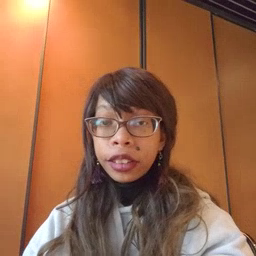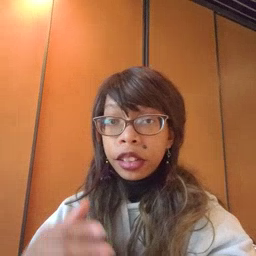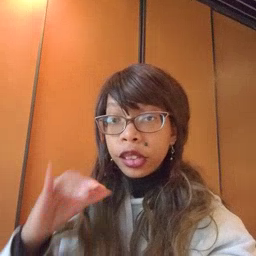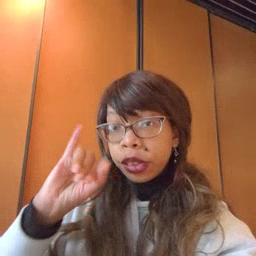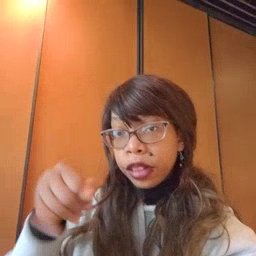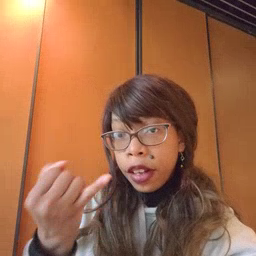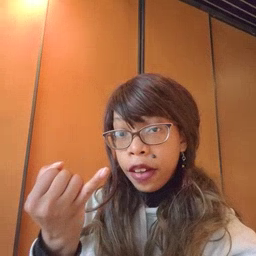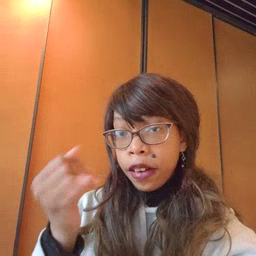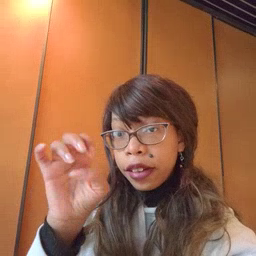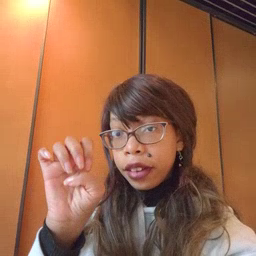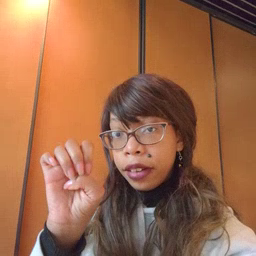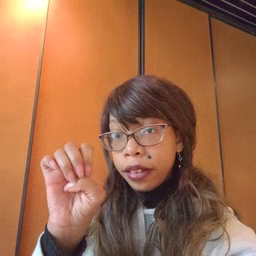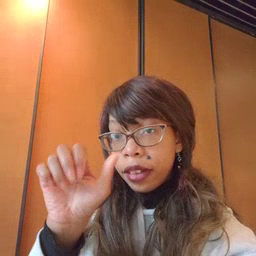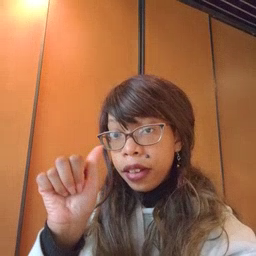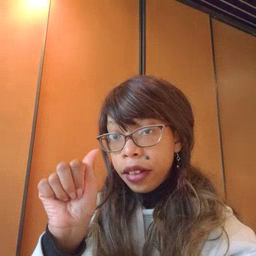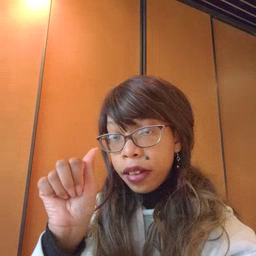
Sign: jeans